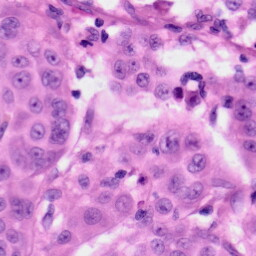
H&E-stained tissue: Skin